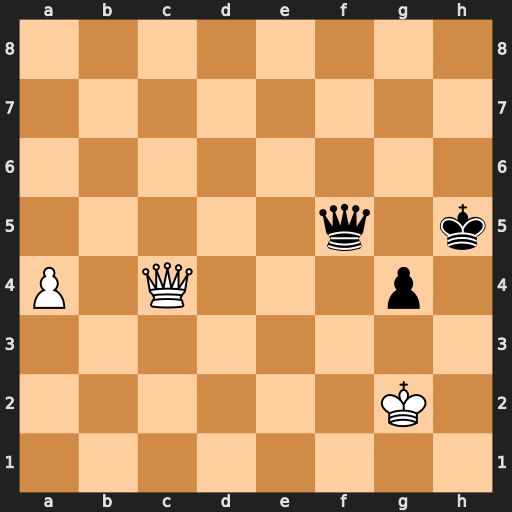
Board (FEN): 8/8/8/5q1k/P1Q3p1/8/6K1/8
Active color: w
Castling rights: -
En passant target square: -
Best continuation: Qb5 Kg6 Qxf5+ Kxf5 a5 Ke4 a6